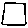
Label: square